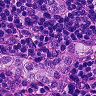
Metastatic tissue present: yes